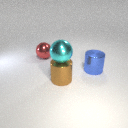
large red metal sphere to the left of large blue metal cylinder